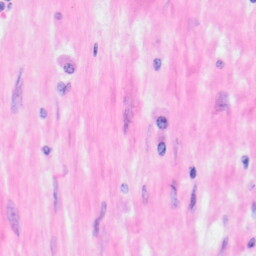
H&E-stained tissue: Kidney